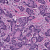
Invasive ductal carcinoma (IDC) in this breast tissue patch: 1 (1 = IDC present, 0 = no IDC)